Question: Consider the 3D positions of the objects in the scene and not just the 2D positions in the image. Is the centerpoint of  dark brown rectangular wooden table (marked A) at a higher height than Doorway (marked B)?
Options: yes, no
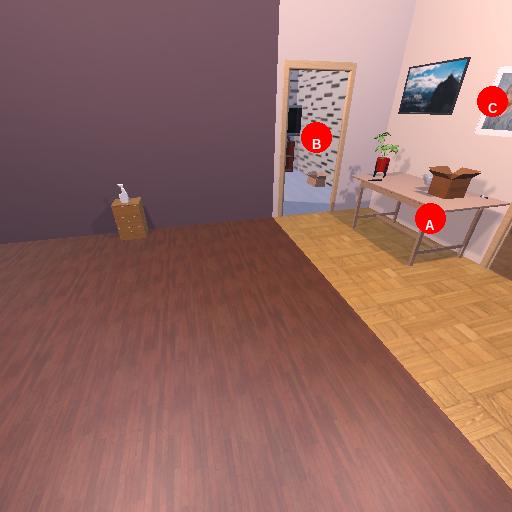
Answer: yes